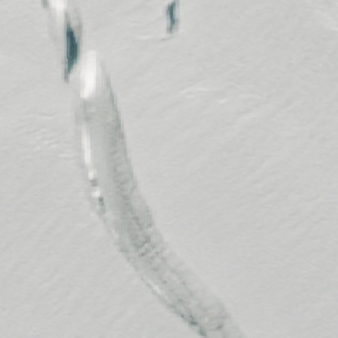
Label: other